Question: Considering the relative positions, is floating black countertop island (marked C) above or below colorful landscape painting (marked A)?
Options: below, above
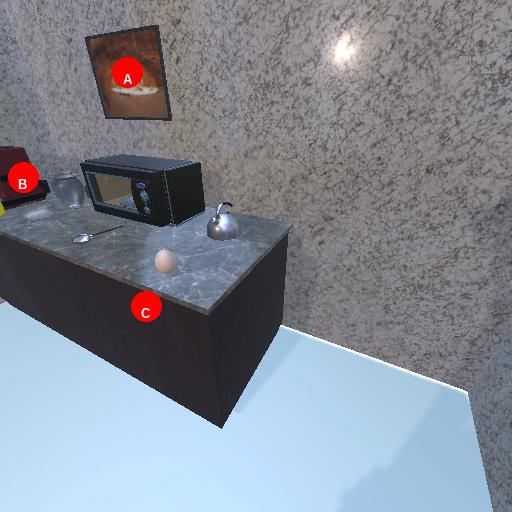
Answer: below